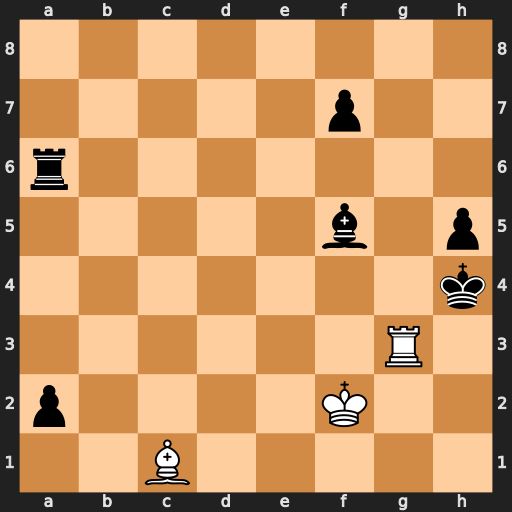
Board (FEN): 8/5p2/r7/5b1p/7k/6R1/p4K2/2B5
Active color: w
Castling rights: -
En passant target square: -
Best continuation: Bg5#